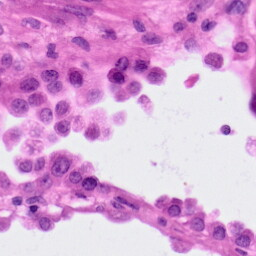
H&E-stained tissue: Lung